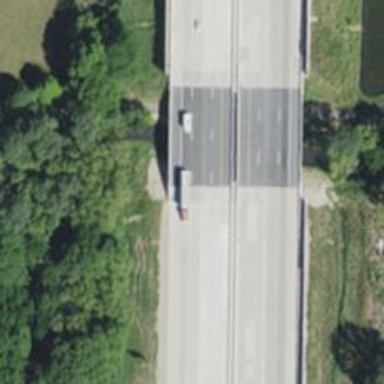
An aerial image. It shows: Bridge over motorway.